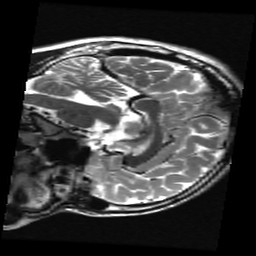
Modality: T2w
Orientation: sagittal
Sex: male
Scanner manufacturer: ge
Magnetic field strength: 3 T
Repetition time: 5 s
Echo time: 0.1017 s